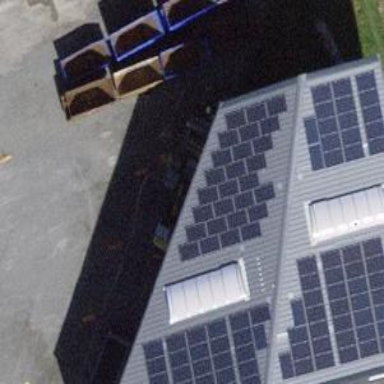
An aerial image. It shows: Solar power generator with photovoltaic panels.